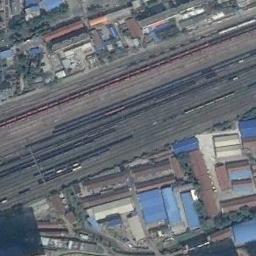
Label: railway